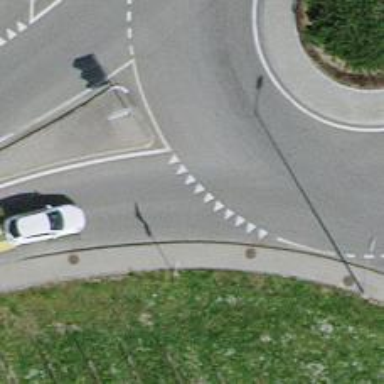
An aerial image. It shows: Road with "give way" sign.